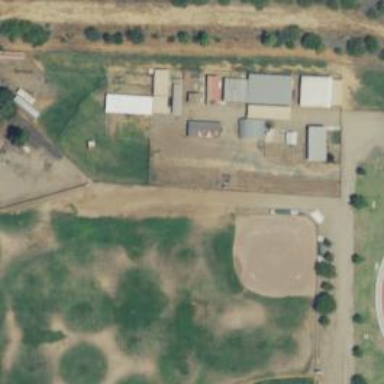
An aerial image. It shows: Baseball pitch for leisure land activities.